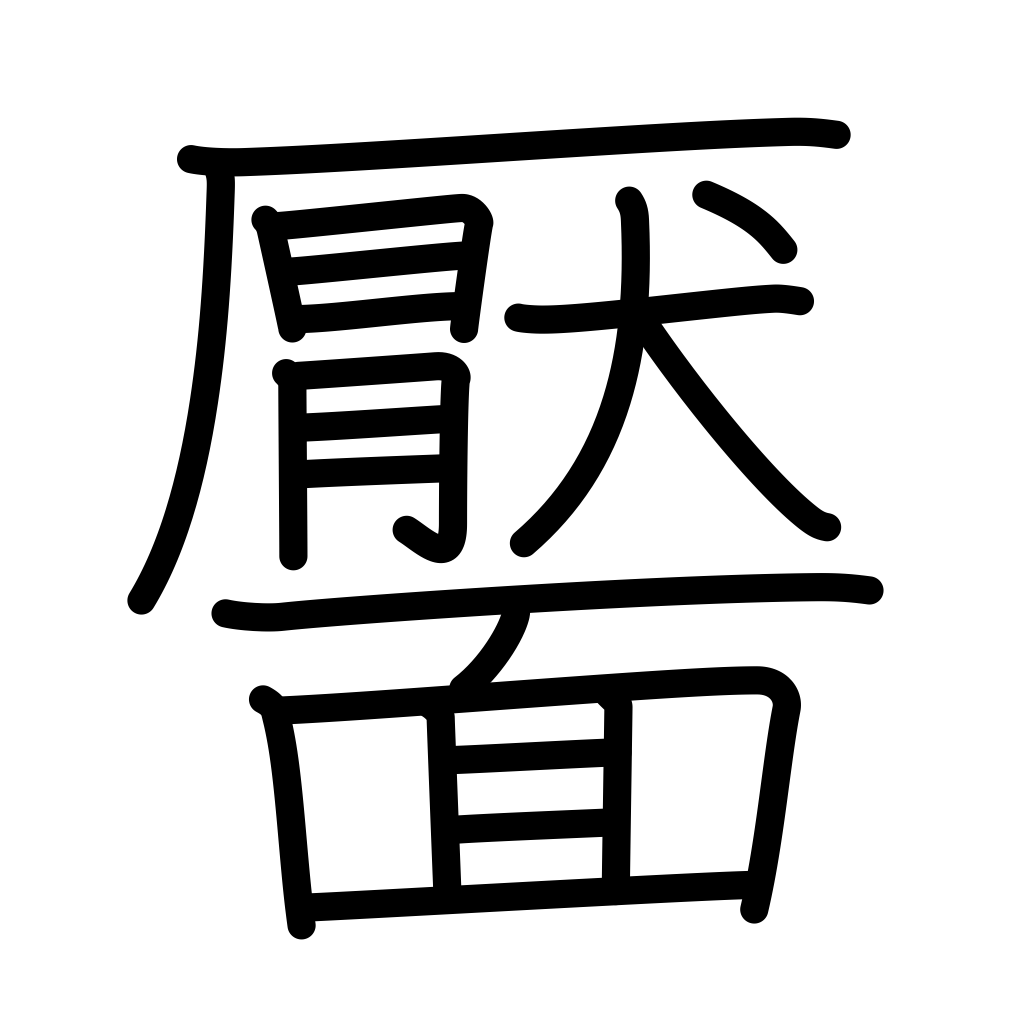
Meaning: dimple